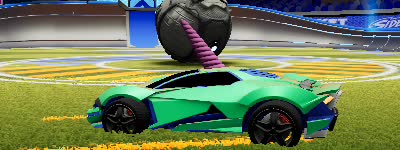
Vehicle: werewolf